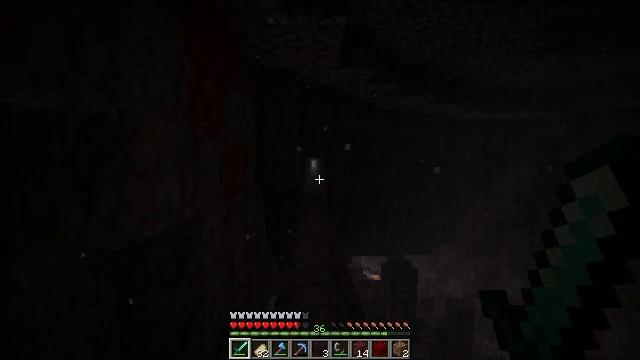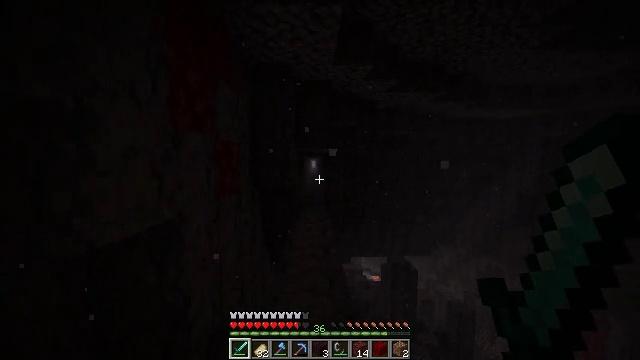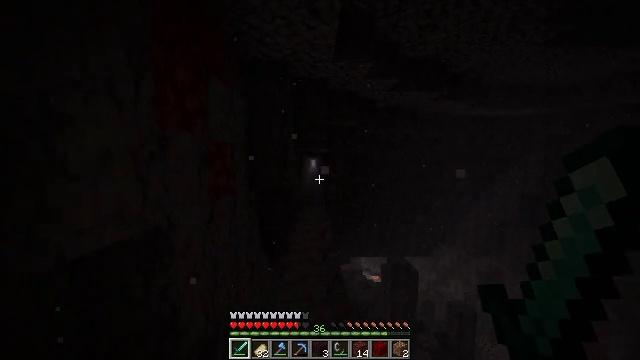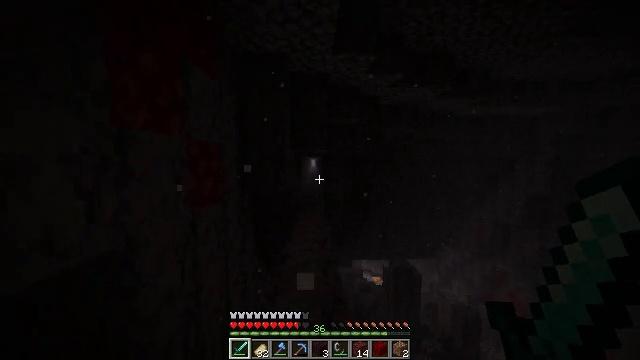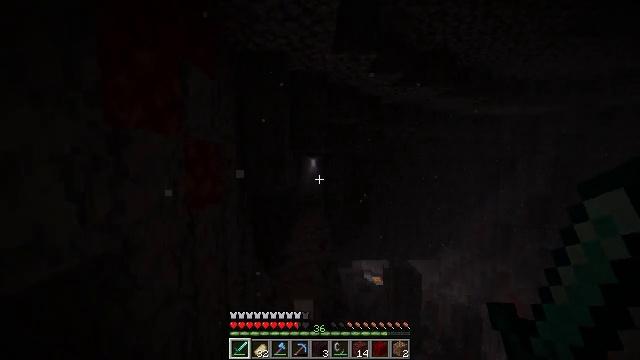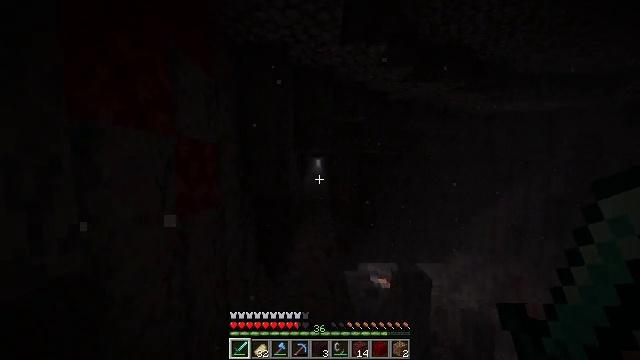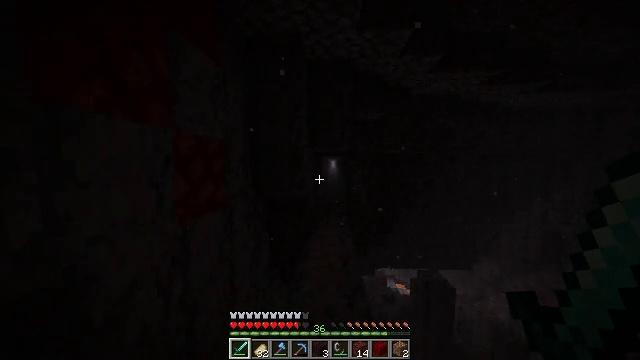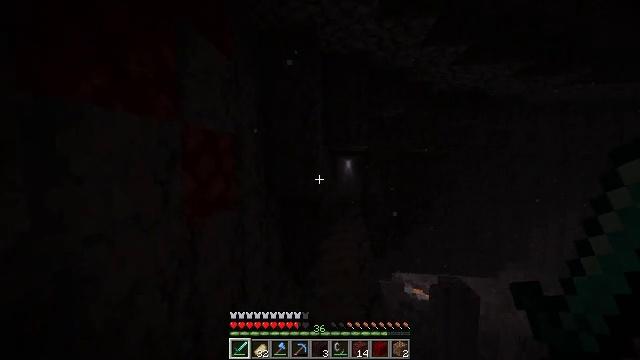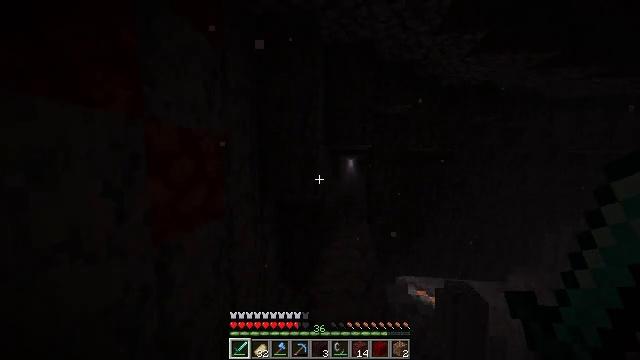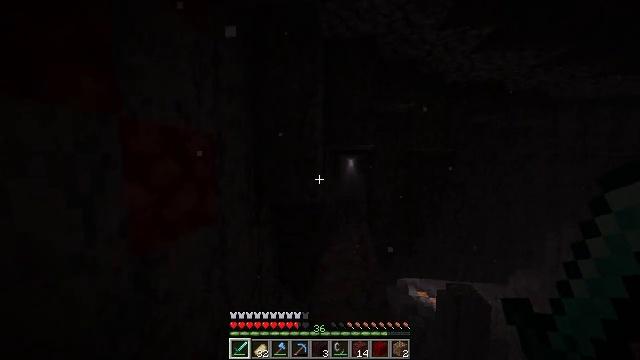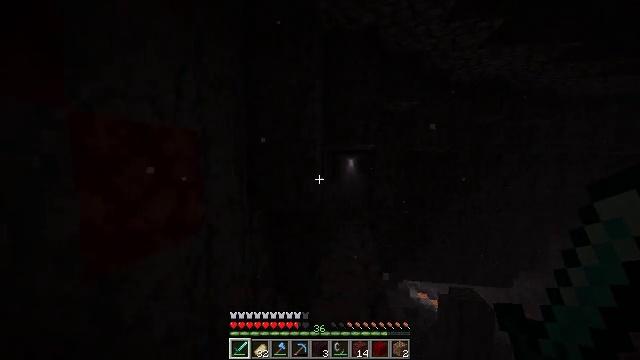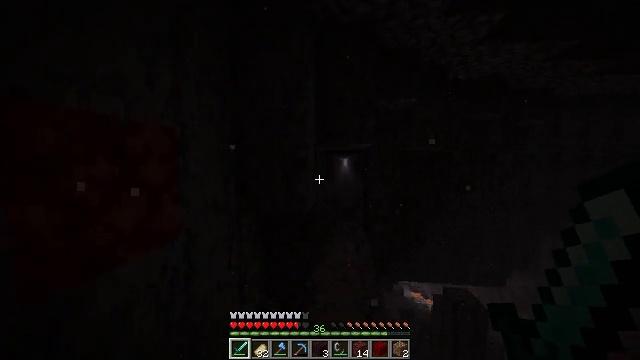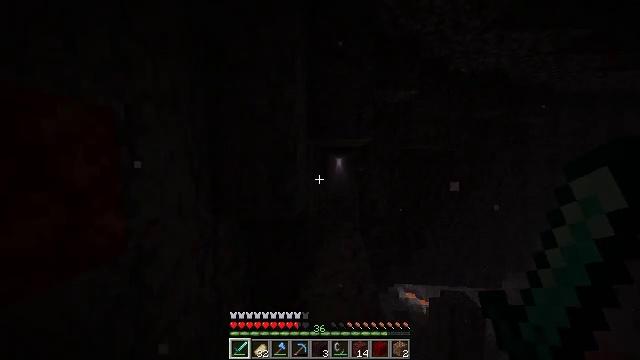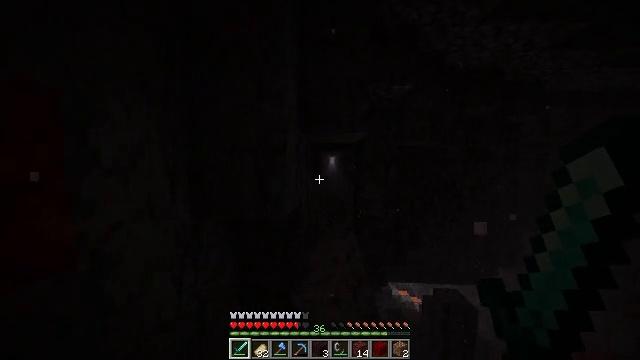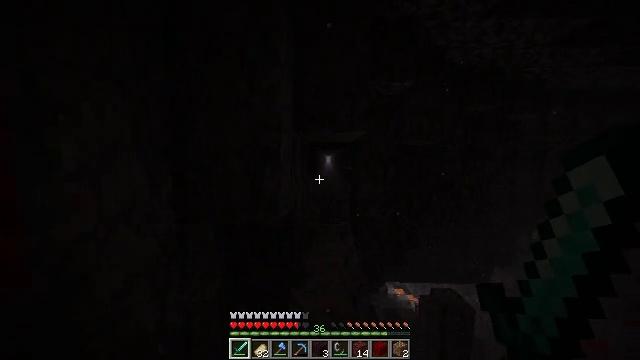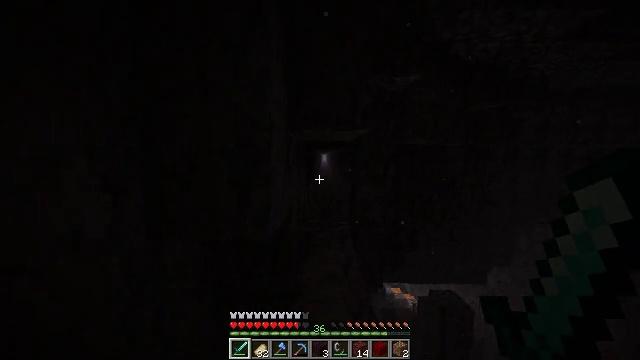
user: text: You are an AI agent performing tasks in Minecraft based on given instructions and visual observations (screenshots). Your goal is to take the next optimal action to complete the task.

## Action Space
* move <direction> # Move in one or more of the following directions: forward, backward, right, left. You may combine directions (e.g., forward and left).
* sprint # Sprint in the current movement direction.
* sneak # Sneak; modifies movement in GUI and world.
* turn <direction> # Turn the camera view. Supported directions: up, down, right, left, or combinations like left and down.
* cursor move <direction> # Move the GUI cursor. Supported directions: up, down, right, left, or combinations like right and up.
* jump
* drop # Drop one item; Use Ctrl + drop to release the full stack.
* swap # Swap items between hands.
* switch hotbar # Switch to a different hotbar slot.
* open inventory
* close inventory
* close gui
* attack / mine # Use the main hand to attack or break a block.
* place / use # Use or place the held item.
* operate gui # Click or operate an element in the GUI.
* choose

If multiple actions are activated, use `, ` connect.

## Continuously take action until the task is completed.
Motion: motion action
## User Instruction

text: Open the crafting menu and craft a brewing stand.
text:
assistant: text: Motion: move forward
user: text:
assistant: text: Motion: move forward, sprint
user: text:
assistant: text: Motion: move forward, sprint
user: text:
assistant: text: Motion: move forward, sprint
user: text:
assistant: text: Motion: move forward, sprint, turn left
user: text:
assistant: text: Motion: move forward, sprint, turn left
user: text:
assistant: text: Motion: move forward, turn left
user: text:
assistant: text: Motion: move forward
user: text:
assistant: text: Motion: move forward, sprint
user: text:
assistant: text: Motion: move forward, sprint
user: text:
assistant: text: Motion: move forward, sprint, turn right
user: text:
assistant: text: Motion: move forward, turn right
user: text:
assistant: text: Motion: move forward, turn right
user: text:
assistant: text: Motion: move forward, turn right
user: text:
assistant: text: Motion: move forward, sprint, turn right
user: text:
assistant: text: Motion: move forward, sprint
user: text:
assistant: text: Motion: move forward, sprint
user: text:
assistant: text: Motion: move forward
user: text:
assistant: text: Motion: move forward
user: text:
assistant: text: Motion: move forward, sprint
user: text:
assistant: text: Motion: move forward, sprint
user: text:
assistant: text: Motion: move forward, sprint
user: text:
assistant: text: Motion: move forward, sprint
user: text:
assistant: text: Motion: move forward
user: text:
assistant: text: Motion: move forward
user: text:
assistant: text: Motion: move forward
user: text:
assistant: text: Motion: move forward
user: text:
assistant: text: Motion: move forward
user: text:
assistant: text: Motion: move forward
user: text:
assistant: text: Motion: move forward